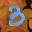
Label: 3